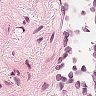
Metastatic tissue present: no